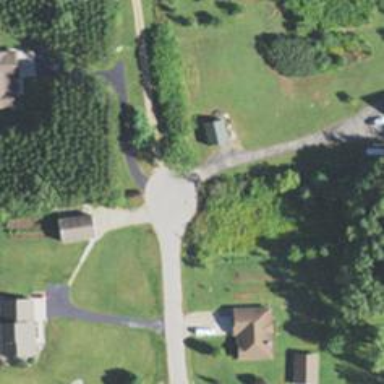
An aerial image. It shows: Driveway.